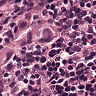
Metastatic tissue present: yes